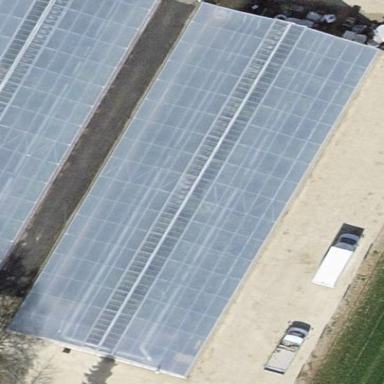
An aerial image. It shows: Greenhouse.